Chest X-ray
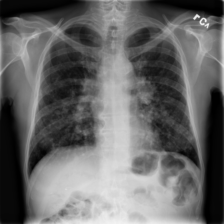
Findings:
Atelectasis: negative
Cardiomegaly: negative
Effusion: negative
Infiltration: positive
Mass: negative
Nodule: positive
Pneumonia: negative
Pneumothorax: negative
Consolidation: negative
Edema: negative
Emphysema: negative
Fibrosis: negative
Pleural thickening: negative
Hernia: negative